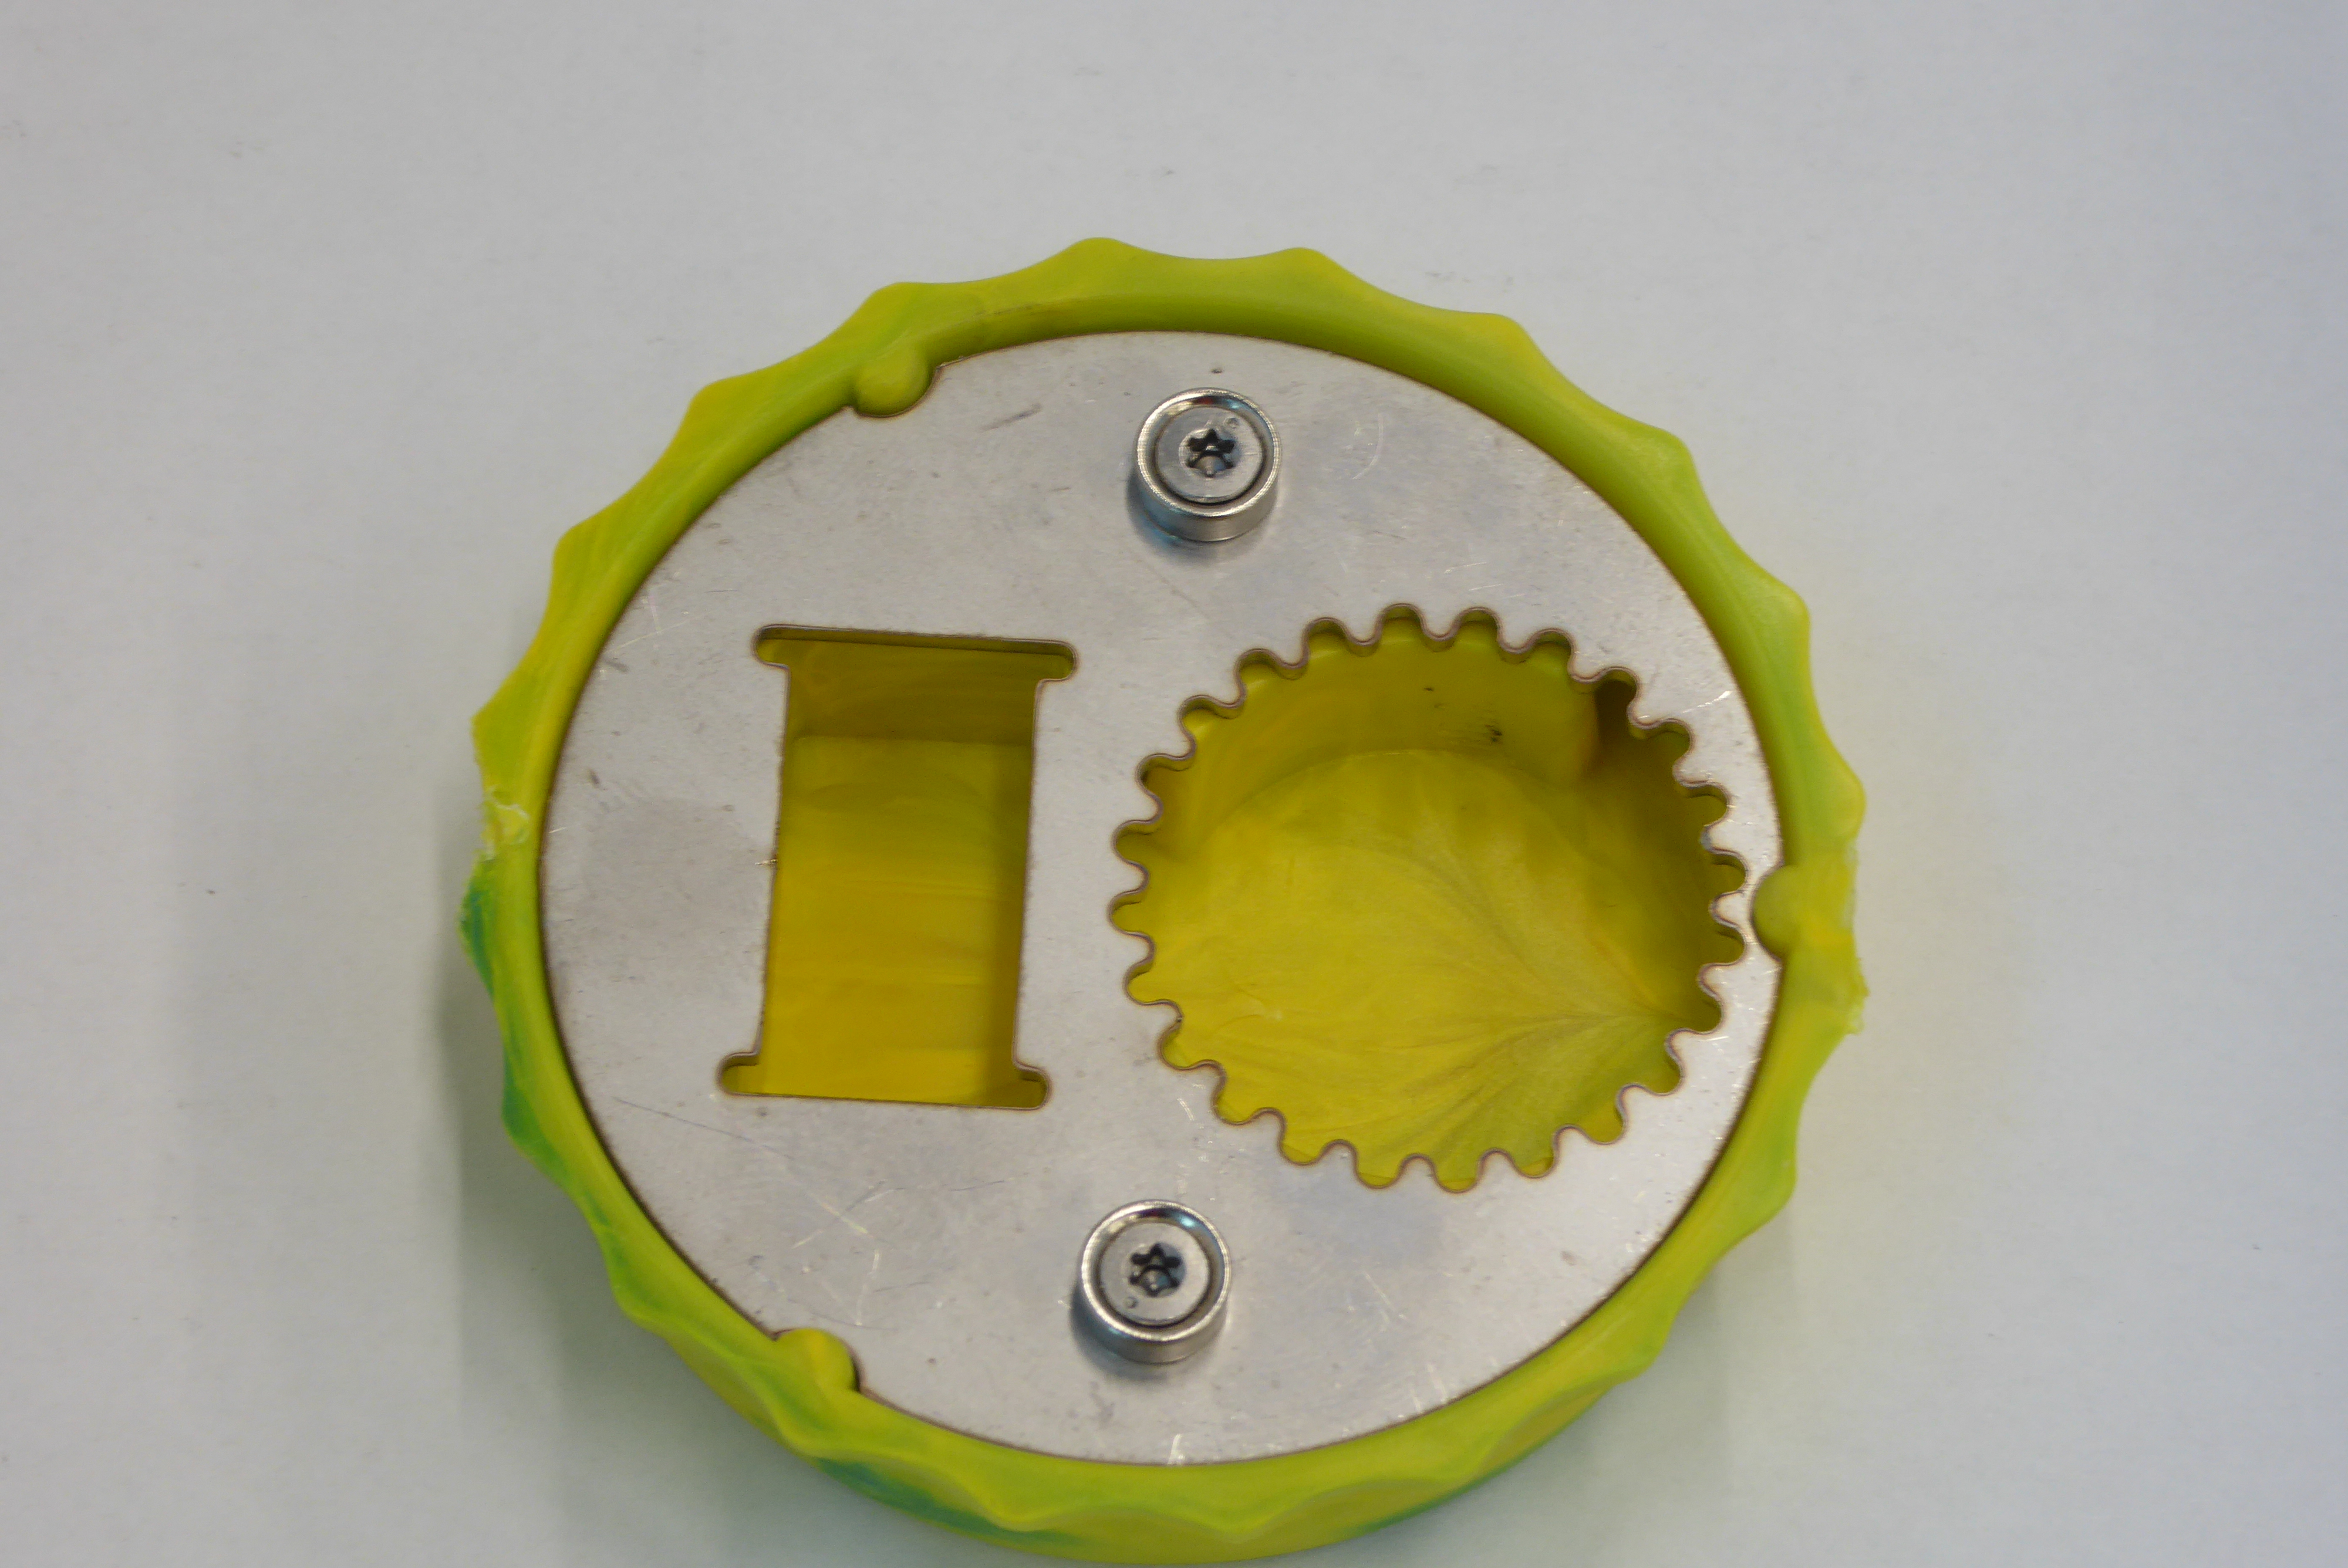
Label: Bottle Opener - Inlay